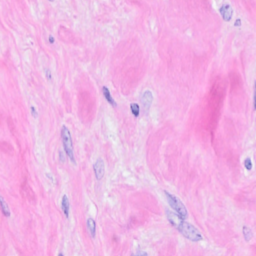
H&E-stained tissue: Breast